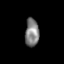
Tissue: skin
Cell type: Epithelial cells
Senescence score: 0.2826
Nuclear area (px): 384
Mean DAPI intensity: 127.052